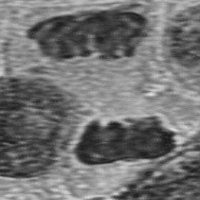
Label: telophase